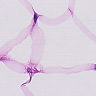
Metastatic tissue present: no